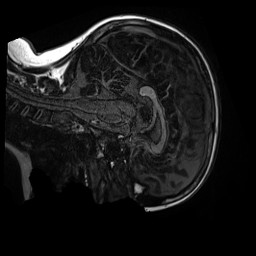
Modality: MP2RAGE
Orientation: sagittal
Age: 10
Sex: female
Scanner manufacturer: siemens
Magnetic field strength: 3 T
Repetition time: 4 s
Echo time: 0.00303 s